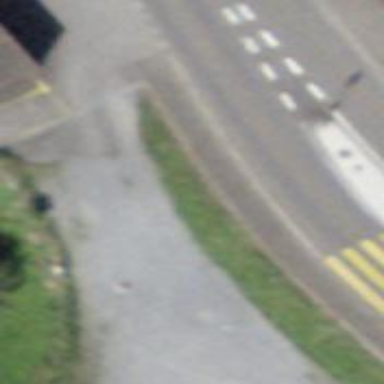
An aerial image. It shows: Asphalt sidewalk along the footway.